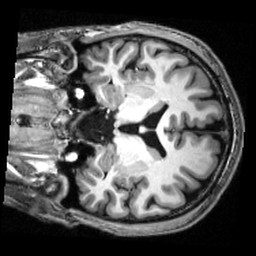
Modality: T1w
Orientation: coronal
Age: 22
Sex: male
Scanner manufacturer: siemens
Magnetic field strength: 3 T
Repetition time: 2.53 s
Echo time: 0.00339 s